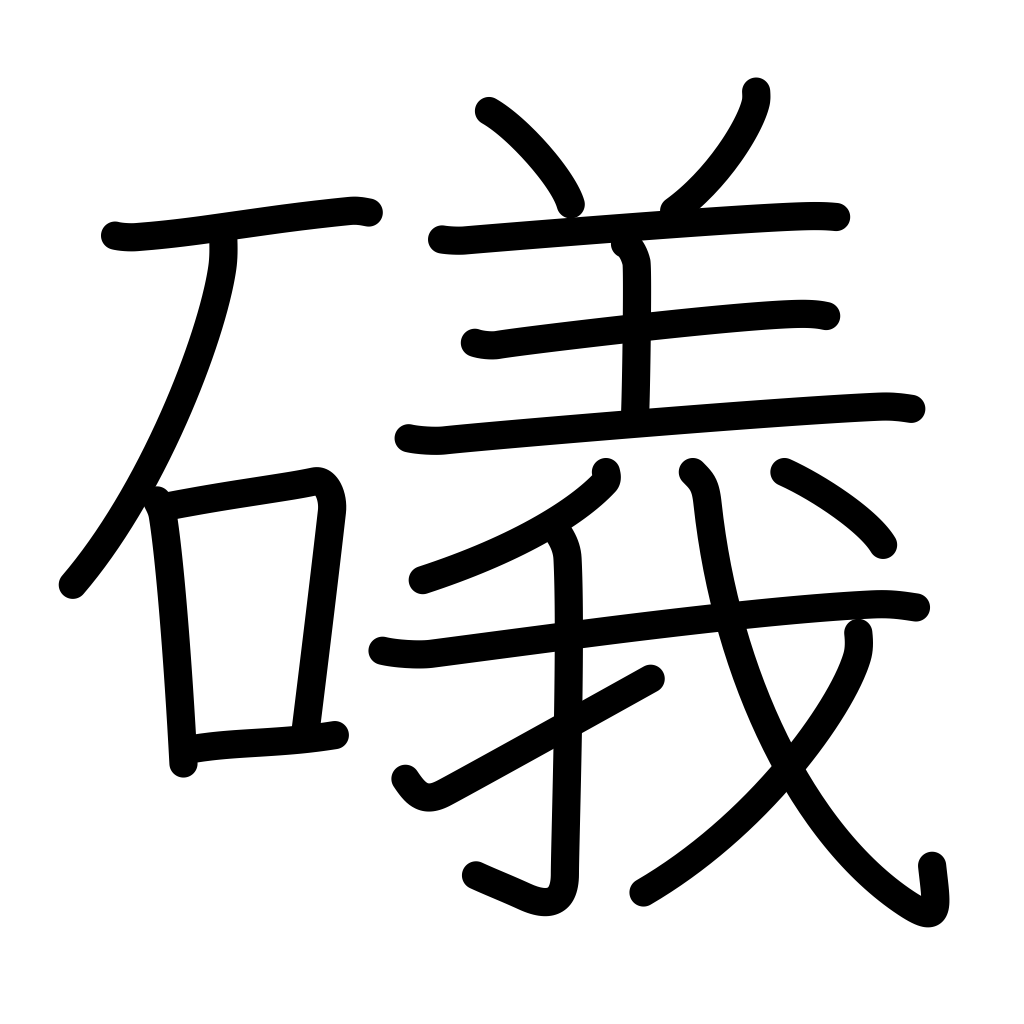
Meaning: rock, beach, shore